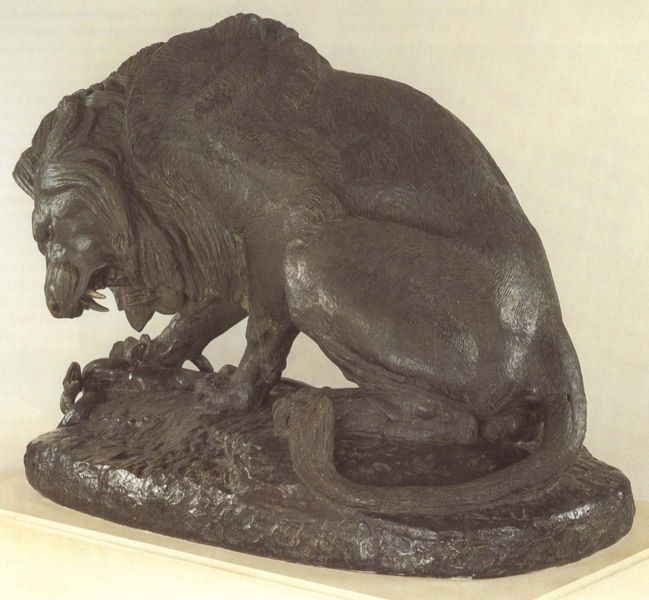
Titel: Löwe im Käfig mit Schlange
Künstler: Antoine-Louis Barye
Schlagwörter: kampf, weiß, rücken, tisch, wand, skulptur, statue, mähne, schwanz, kraft, metall, bronze, plastik, katze, schlange, zähne, maul, löwe, zahn, wildheit, statuete, reisszähne, zahne, fressender löwe, große katze